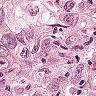
Metastatic tissue present: yes